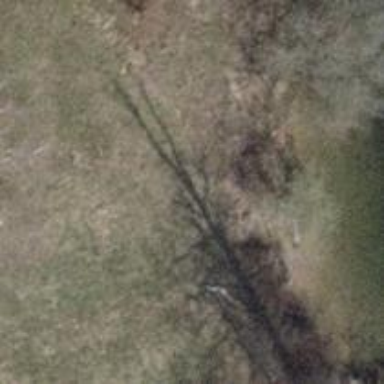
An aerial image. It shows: Brown bench in the vicinity.